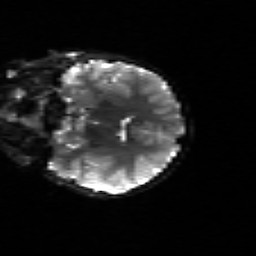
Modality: sbref
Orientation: coronal
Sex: male
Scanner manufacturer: siemens
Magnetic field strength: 3 T
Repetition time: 5 s
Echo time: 0.071 s